Question: I've done some googling and havent found a solution so I was hoping for some help here.
Ive installed posh-git to use with powershell and want to keep the git status it adds to the prompt line, but I dont want the entire working directory printed because its annoying. I just want the current folder. Ive found the code to do each, but have no idea how to combine them.
The default posh-git to print path and git info is
'''
function global:prompt {
$realLASTEXITCODE = $LASTEXITCODE
# Reset color, which can be messed up by Enable-GitColors
$Host.UI.RawUI.ForegroundColor = $GitPromptSettings.DefaultForegroundColor
Write-Host($pwd.ProviderPath) -nonewline
Write-VcsStatus
$global:LASTEXITCODE = $realLASTEXITCODE
return "> "
}
'''
the code to just print the current folder in the path is
'''
function prompt {
'PS ' + ($pwd -split '\')[0]+' '+$(($pwd -split '\')[-1] -join '') + '> '
}
'''
Ive tried various mishmashes of both and havent figured out how to make it do what I want.
heres a pic to help illustrate

any help would be great, thank you :)
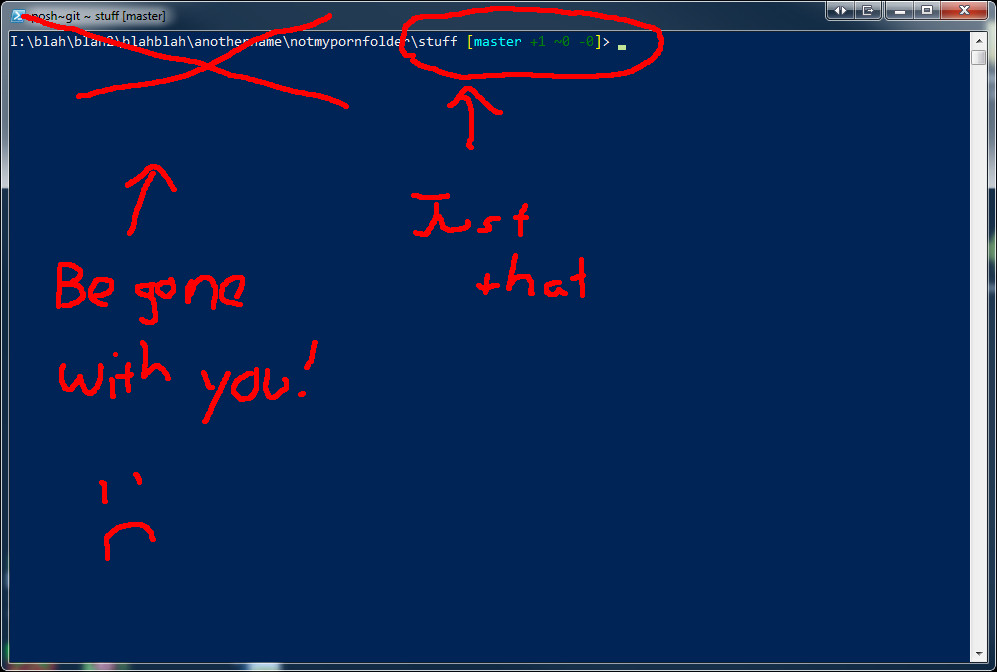
Answer: Instead of printing '$pwd.ProviderPath', print 'Split-Path -Leaf':
'''
function global:prompt {
$realLASTEXITCODE = $LASTEXITCODE
# Reset color, which can be messed up by Enable-GitColors
$Host.UI.RawUI.ForegroundColor = $GitPromptSettings.DefaultForegroundColor
Write-Host(Split-Path -Leaf $pwd.ProviderPath) -nonewline
Write-VcsStatus
$global:LASTEXITCODE = $realLASTEXITCODE
return "> "
}
'''